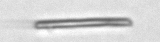
Label: fiber